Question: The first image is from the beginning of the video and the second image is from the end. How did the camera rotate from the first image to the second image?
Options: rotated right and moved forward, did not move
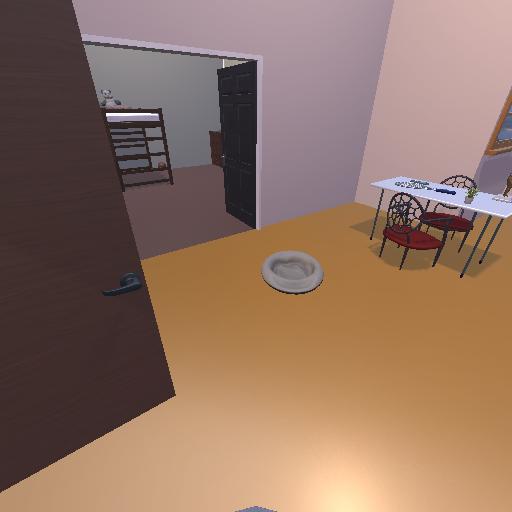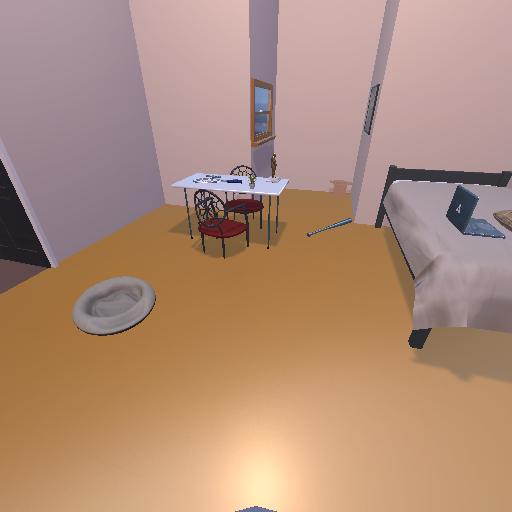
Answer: rotated right and moved forward